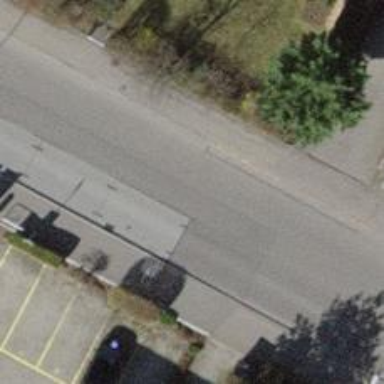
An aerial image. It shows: Public transport stop position.